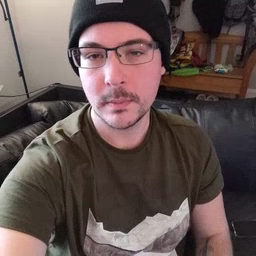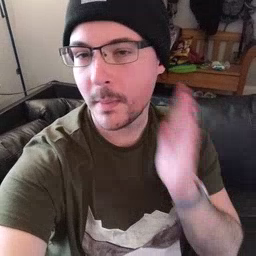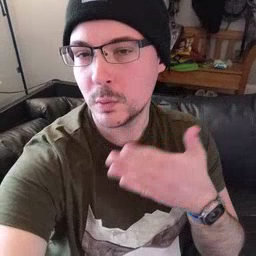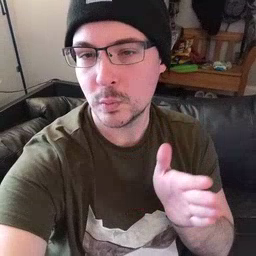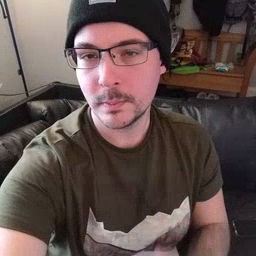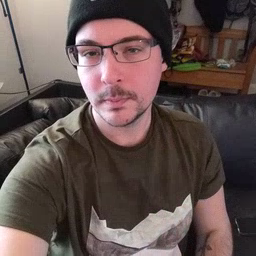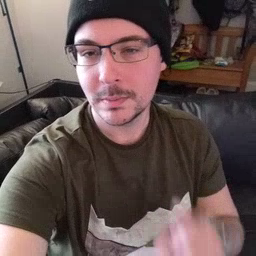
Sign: bedroom